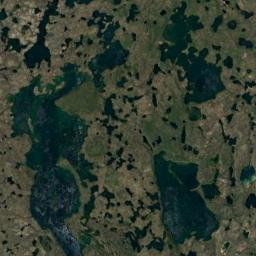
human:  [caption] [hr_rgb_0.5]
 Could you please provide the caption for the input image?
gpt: Many waters of different sizes and shapes are surrounded by wetlands .

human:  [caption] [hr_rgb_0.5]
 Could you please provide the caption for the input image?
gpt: Brown trivial bare land in the river in a wetland .

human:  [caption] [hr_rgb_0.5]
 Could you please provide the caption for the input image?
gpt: There are strips of water in this wetland .

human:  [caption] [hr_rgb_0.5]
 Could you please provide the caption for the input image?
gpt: The wetland consists of bare land, Green plants and water .

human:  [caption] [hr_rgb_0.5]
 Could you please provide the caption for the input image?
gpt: There are many water areas of different sizes on the wetland .